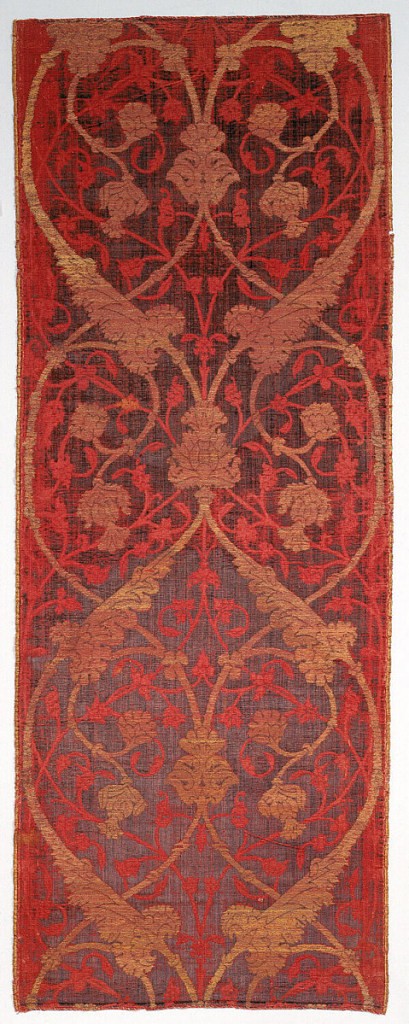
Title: Textile
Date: early 16th century
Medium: silk, silver gilt strips on silk thread Technique: supplementary warp pile (velvet)
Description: Length of deep red velvet with a symmetrical design of ogees formed by long scalloped leaves emerging from large flower heads, in silver gilt twill. Delicate twining stems, leaves and flowers in red satin weave fill the background.